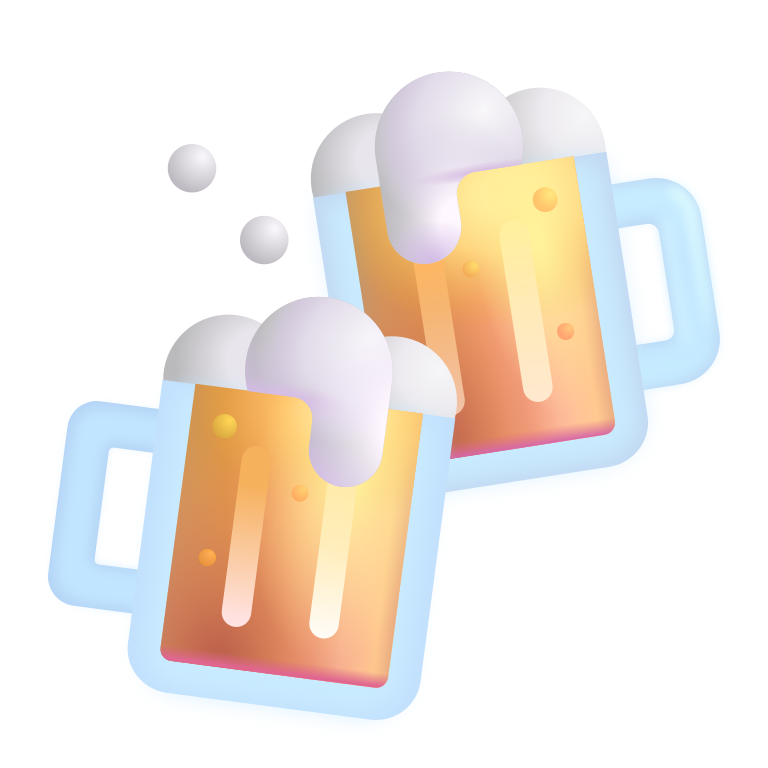
clinking beer mugs color